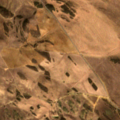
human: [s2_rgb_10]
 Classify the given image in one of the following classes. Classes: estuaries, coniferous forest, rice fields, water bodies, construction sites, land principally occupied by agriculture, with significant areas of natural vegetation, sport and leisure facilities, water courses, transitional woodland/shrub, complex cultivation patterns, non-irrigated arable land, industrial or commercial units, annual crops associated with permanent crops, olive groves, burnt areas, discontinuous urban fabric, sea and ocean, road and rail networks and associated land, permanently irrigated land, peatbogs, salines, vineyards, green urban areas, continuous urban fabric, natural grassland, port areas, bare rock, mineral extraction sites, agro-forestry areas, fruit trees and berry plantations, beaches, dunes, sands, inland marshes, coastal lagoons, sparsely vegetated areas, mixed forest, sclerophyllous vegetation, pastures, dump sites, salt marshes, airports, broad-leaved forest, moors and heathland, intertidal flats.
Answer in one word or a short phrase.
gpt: non-irrigated arable land, land principally occupied by agriculture, with significant areas of natural vegetation